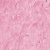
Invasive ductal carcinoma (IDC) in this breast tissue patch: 0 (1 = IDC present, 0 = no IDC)